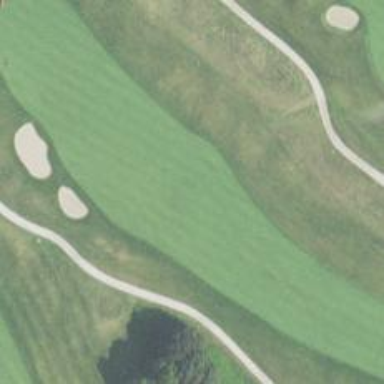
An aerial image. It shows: Golf hole.